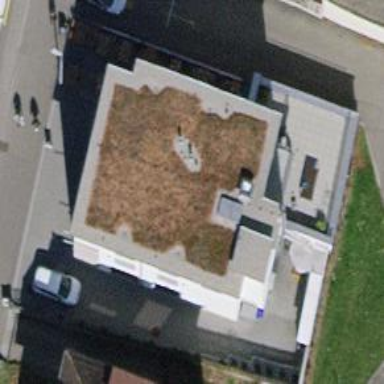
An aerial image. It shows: Retail building with flat roof.